Question: I'm trying to create a new phonegap project in a new repository. When ever I add a new folder or file I get the following error. This is a completely fresh copy of eclipse in a new workspace and fresh install of subclipse.
> Errors occurred while updating the change sets for SVNStatusSubscriberorg.apache.subversion.javahl.ClientException: svn: E155007: 'Workspace/PhoneGap/www/js' is not a working copyorg.apache.subversion.javahl.ClientException: svn: E155007: 'Workspace/PhoneGap/www/js' is not a working copyorg.apache.subversion.javahl.ClientException: svn: E155007: 'Workspace/PhoneGap/www/js' is not a working copy
I've no idea what is causing the issue, everything I've found through google has said a fresh install or fresh workspace should fix the issue. I've also selected SVNKit to be the SVN Client as I've had issues with JavaHL before and the fix was to switch to SVNKit.
Eclipse Installation and Versions:
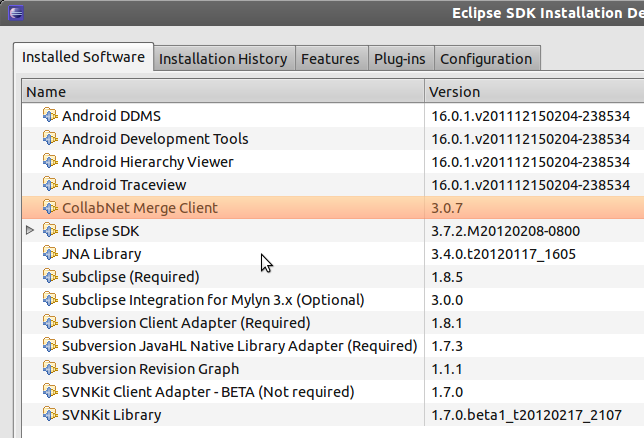
Answer: For whatever reason, it looks like the SVNKit 1.7.x API (which is still in beta) does not think that folder is a working copy. I cannot really say if it is right/wrong or why, but that is the error the API is throwing.
They have released a beta2 recently. You could get that update from their update site.
If you have SVN 1.7.x command line you could use it to examine the WC and that folder using the svn status command.